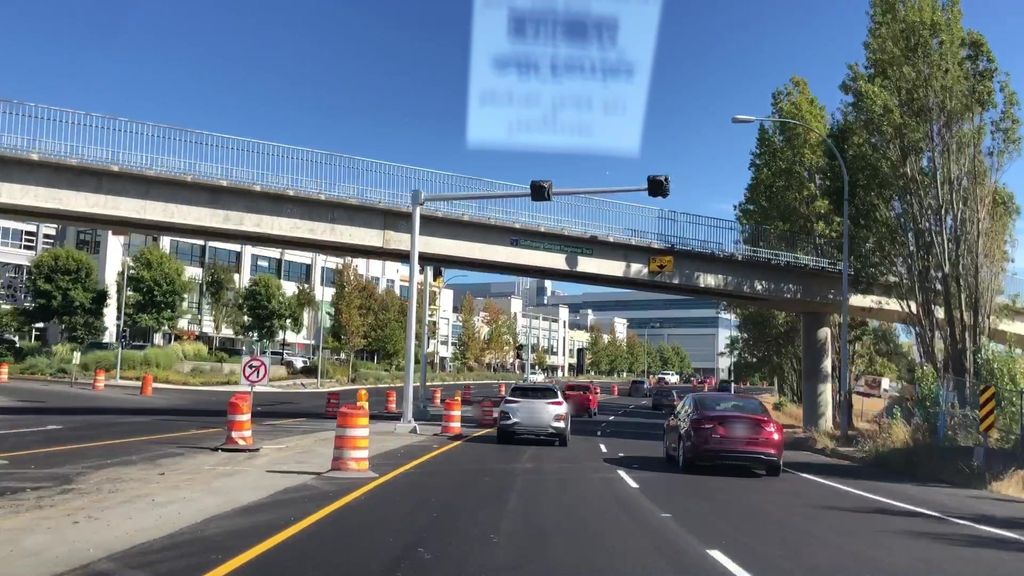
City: victoria